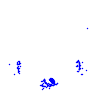
Particle: pion